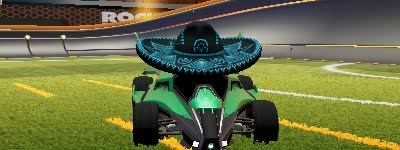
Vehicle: aftershock